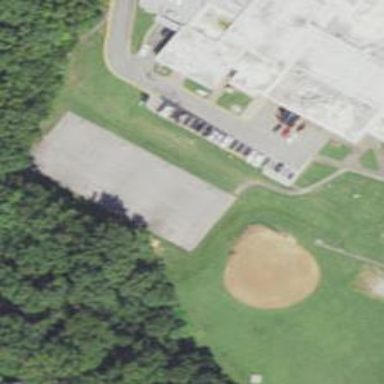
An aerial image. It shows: Basketball court with asphalt surface.